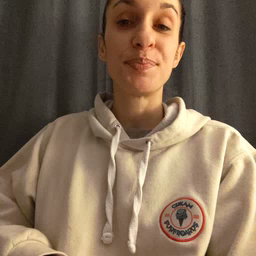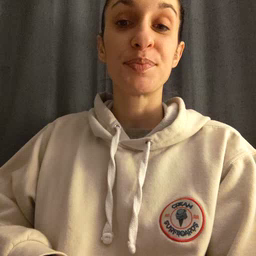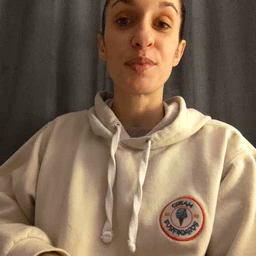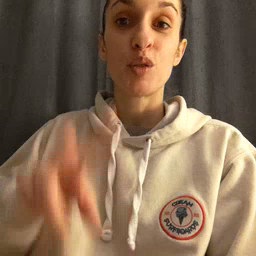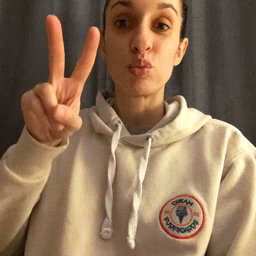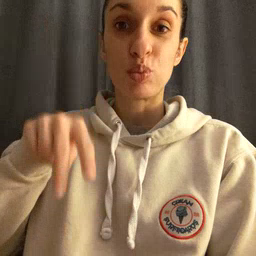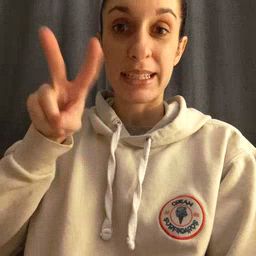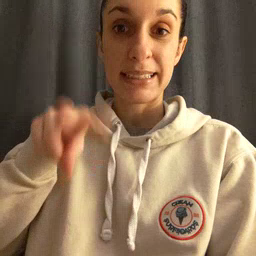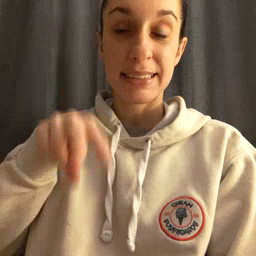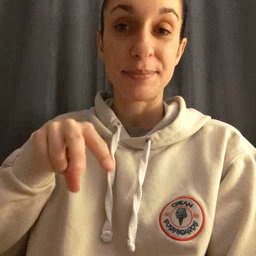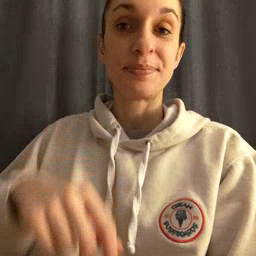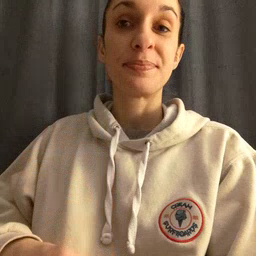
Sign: read